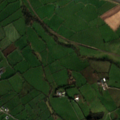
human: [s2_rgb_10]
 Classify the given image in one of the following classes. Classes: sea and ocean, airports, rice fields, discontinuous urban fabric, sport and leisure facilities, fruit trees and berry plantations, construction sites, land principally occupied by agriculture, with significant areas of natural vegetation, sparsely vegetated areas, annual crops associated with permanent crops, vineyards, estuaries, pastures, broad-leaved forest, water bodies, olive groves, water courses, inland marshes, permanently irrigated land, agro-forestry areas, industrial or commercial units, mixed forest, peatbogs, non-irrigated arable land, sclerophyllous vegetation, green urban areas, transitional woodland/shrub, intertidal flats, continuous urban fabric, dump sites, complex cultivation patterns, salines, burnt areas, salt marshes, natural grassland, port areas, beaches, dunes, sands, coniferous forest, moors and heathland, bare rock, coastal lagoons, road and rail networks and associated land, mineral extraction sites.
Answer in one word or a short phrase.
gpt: pastures